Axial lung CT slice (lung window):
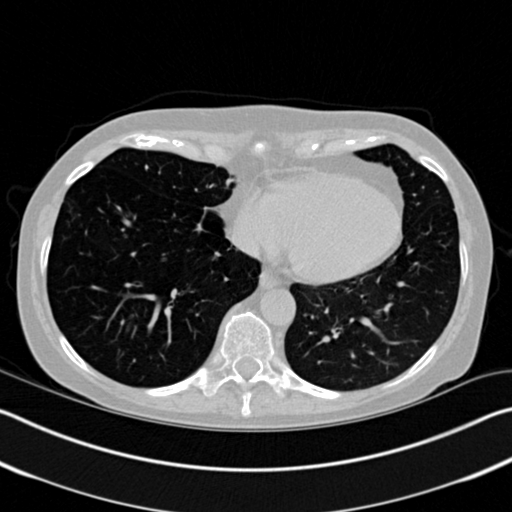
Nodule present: no